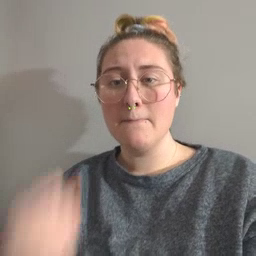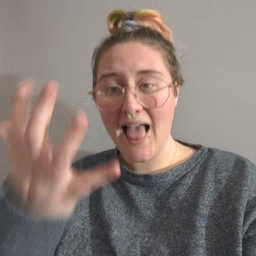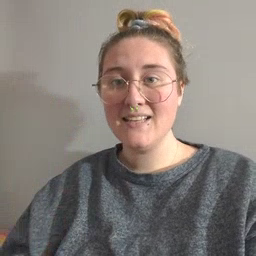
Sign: many